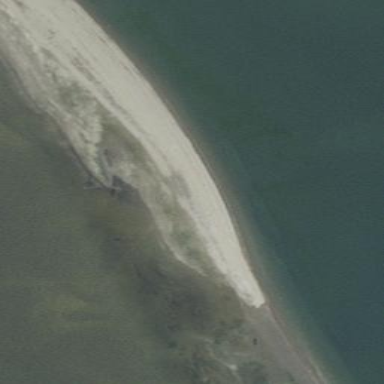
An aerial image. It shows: Sandy shoal affected by tides.